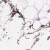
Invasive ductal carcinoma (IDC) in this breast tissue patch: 0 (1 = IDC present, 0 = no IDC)